Aerial crown-view tile of a tropical tree (Barro Colorado Island, Panama), acquired 20241014:
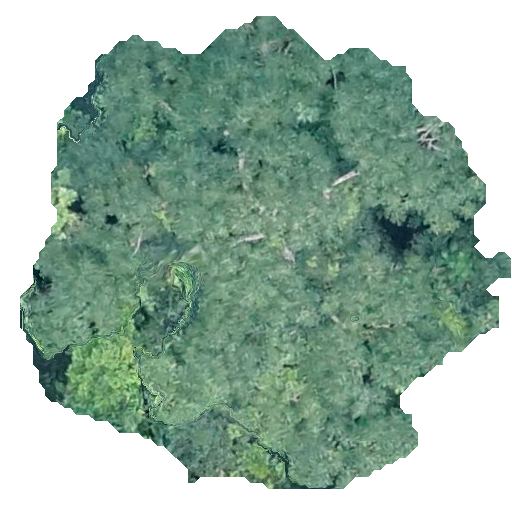
Species: Trattinnickia aspera
GBIF accepted scientific name: Trattinnickia aspera
Crown area: 255.546 m²